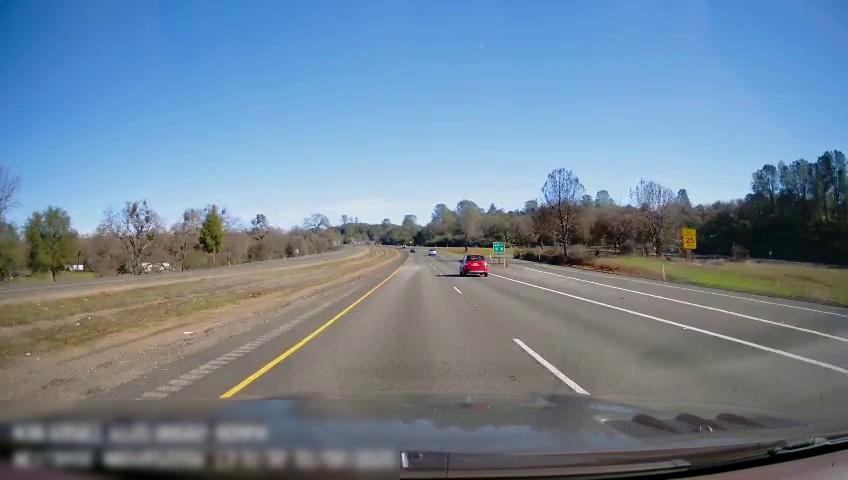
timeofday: Day
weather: Sunny
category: Drivable Space
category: Drivable Space
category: Vehicles | Car
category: Vehicles | SUV
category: Lanes | Current Lane
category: Lanes | Current Lane
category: Lanes | Alternate Lane
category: Lanes | Alternate Lane
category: Lanes | Alternate Lane
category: Traffic | Signs
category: Traffic | Signs